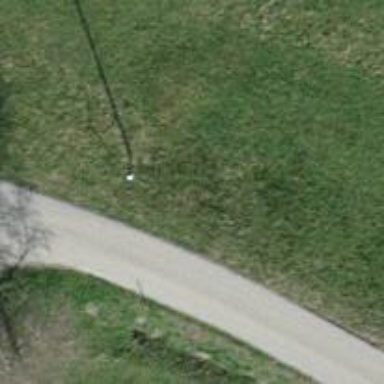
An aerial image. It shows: Power pole.